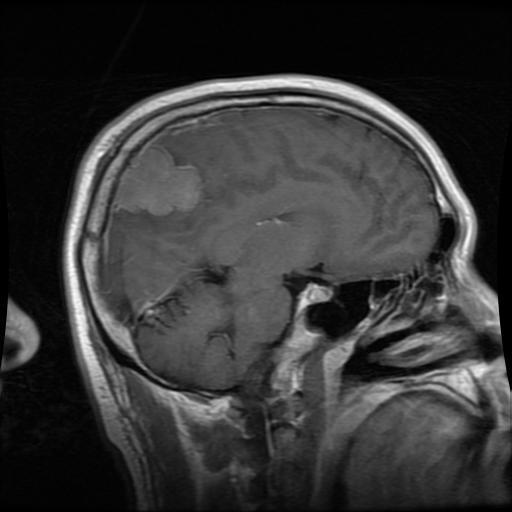
Label: meningioma